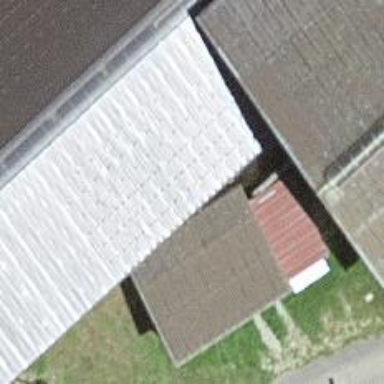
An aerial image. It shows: Garage.